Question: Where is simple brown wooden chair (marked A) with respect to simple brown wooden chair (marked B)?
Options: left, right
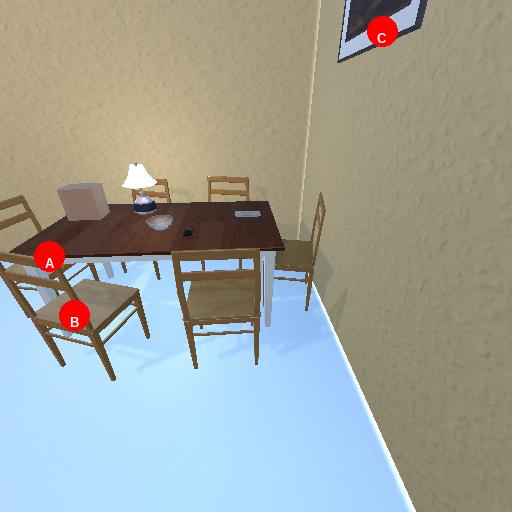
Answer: left